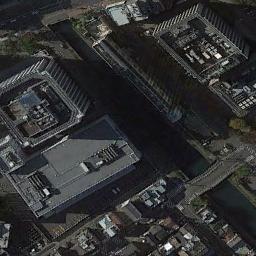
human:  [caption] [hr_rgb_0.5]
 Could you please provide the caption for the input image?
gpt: The commercial area is consist of many buildings .

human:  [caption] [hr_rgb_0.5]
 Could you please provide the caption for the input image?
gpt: In a commercial area there are several tall buildings of different shapes and several roads with many cars  There is a river beside the buildings .

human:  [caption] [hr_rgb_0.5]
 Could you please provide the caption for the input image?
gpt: There are two tall buildings in the upper left and right corner .

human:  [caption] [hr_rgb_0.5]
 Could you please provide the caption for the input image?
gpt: A commercial area has lots of buildings of different heights and a river goes through the commercial area .

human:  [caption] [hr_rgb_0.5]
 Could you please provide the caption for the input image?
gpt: There are buildings with gray roofs on a commercial area .